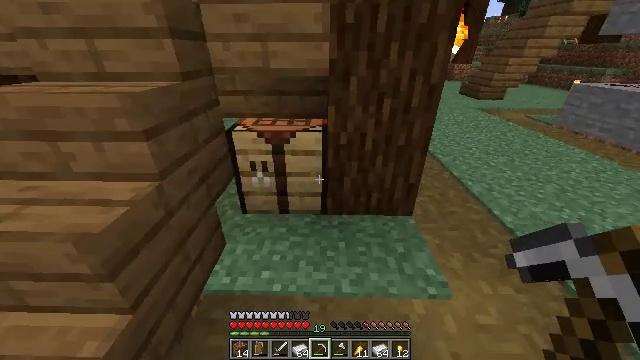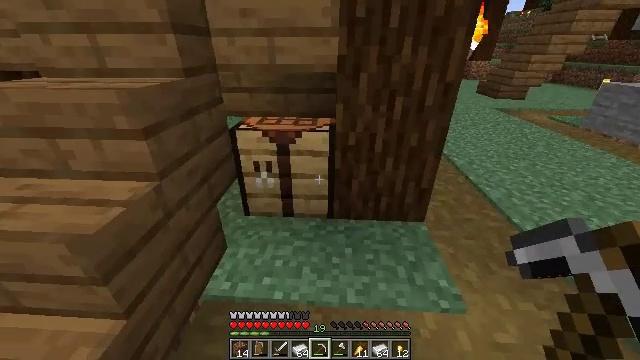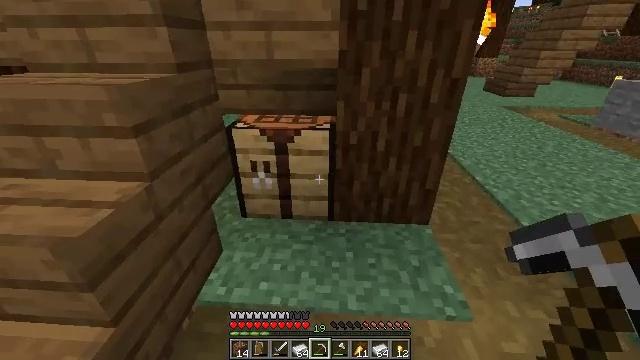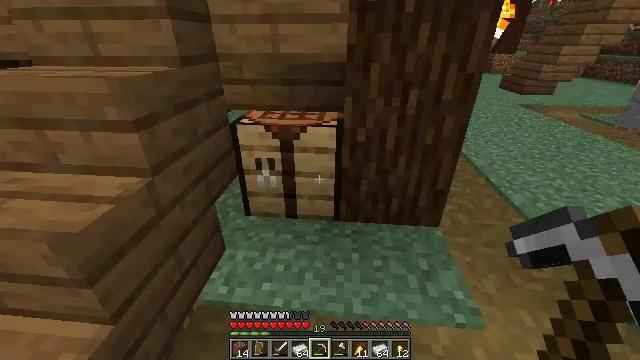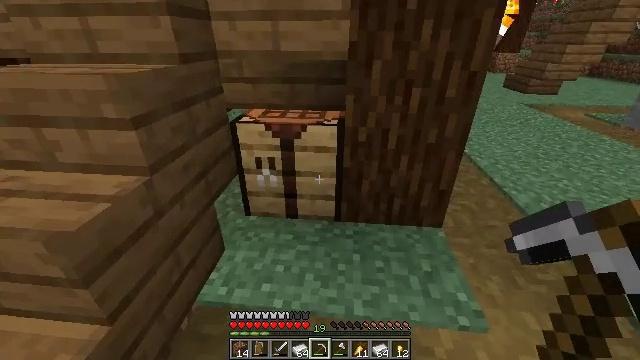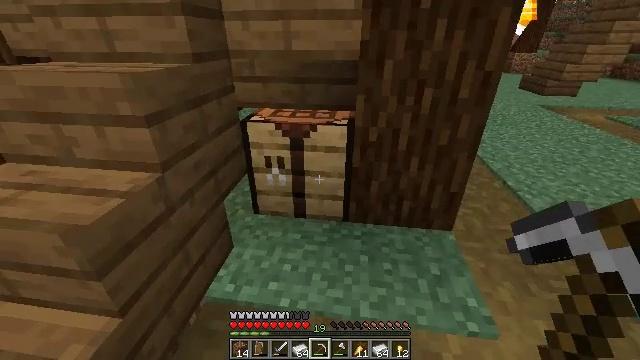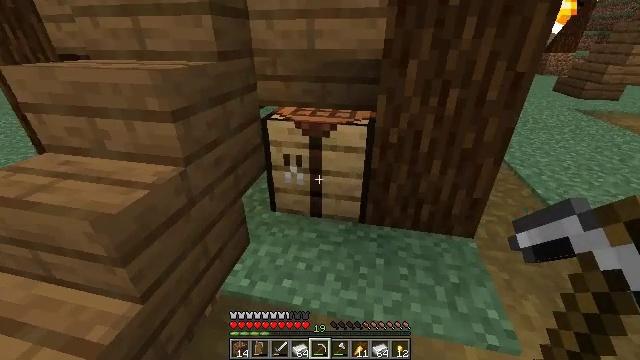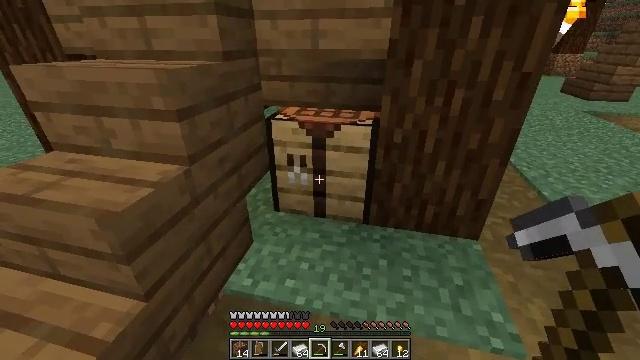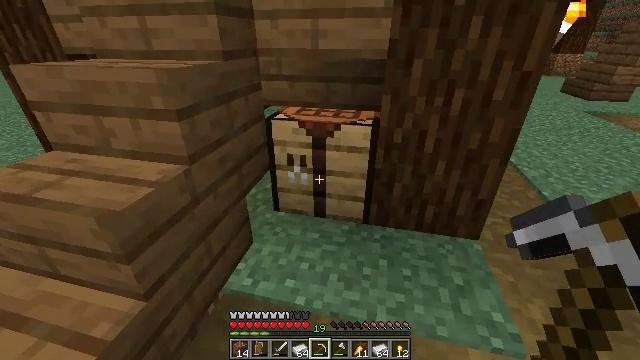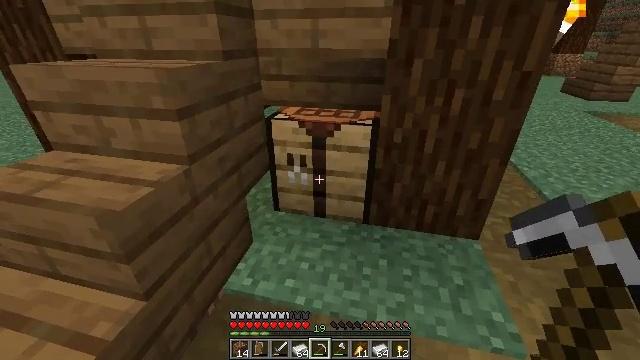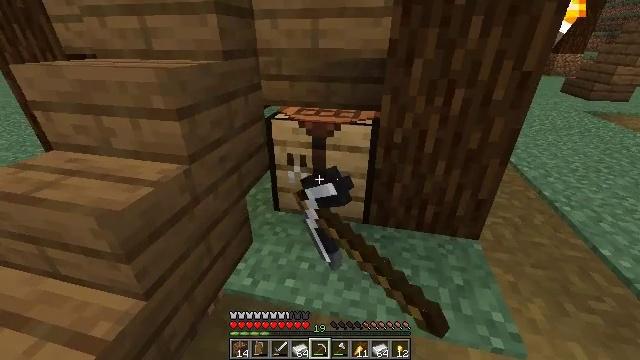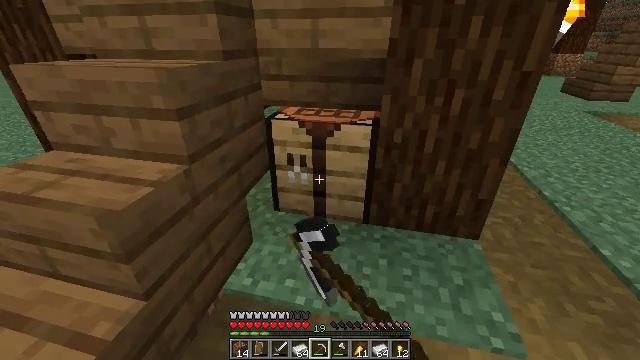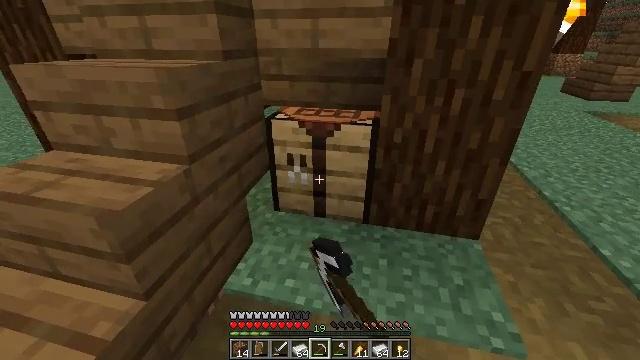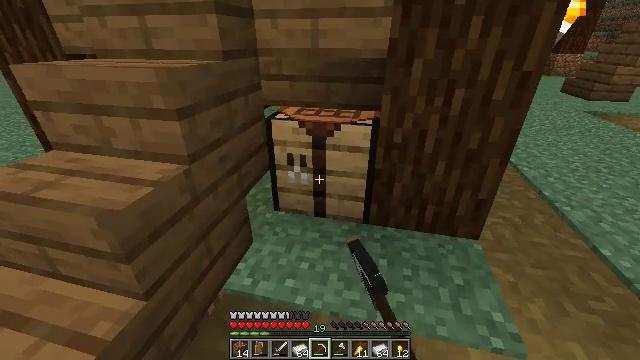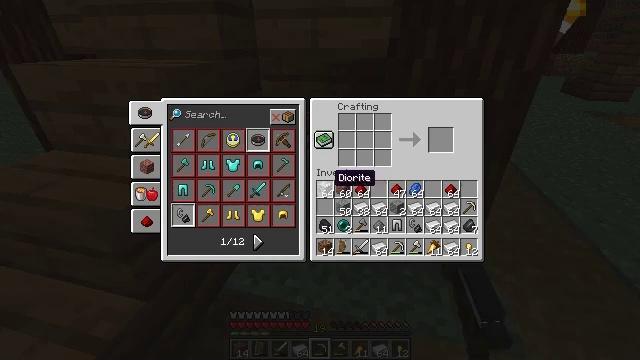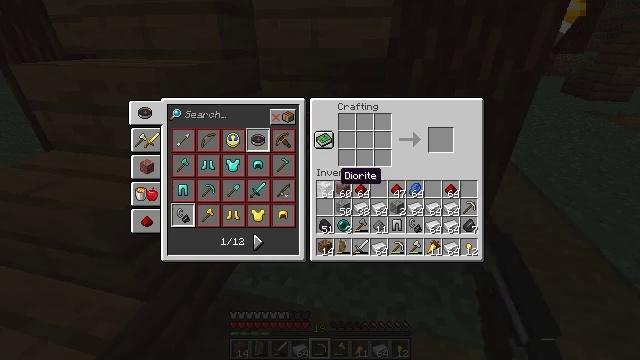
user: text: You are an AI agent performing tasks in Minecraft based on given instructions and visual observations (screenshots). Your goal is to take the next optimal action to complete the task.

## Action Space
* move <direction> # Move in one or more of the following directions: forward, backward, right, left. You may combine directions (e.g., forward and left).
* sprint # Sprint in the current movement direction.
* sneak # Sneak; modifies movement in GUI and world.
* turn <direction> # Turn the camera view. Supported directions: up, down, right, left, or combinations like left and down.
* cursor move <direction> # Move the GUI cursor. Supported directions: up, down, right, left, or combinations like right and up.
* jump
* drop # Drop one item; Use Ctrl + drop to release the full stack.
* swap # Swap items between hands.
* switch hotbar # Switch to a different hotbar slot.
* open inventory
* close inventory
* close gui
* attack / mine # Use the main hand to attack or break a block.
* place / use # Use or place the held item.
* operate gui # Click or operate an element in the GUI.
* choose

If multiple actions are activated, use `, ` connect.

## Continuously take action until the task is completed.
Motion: motion action
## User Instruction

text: Make an iron block at the crafting table.
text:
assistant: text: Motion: turn left
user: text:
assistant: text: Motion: no_op
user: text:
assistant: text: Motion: turn left
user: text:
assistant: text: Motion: no_op
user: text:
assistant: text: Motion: turn left
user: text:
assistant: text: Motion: turn left
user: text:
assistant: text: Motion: no_op
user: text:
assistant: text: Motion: no_op
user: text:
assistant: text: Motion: use / place
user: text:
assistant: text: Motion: use / place
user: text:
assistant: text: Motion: use / place
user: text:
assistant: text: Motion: no_op
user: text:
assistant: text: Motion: no_op
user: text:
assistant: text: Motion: turn right
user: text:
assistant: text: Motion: no_op
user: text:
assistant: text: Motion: turn right
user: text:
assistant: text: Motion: no_op
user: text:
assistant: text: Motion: no_op
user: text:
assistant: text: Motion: no_op
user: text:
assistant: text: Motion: turn right
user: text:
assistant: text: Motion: turn right
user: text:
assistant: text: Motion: no_op
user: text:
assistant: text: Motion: no_op
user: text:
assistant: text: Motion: no_op
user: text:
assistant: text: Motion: no_op
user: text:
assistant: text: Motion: no_op
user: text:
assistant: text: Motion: turn right
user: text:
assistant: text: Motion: no_op
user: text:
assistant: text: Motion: no_op
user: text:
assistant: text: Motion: no_op